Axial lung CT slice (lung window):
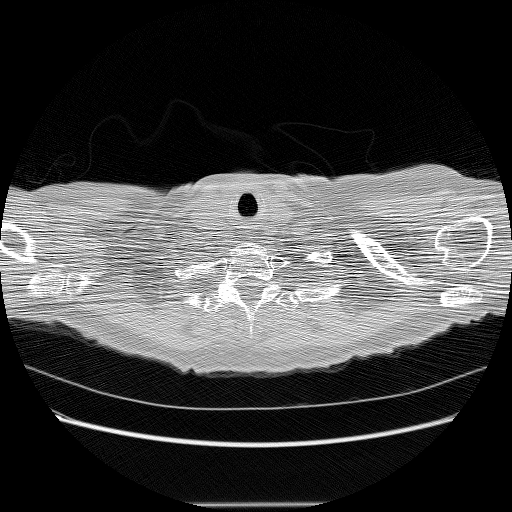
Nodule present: no